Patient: sex F, age 68
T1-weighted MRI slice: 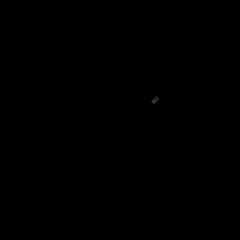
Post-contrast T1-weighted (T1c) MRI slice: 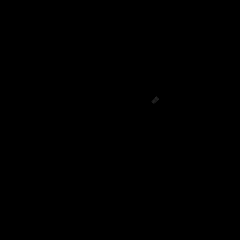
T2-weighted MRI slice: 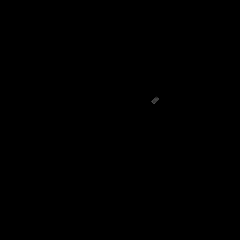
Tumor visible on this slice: no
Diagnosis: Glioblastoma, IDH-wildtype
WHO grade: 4